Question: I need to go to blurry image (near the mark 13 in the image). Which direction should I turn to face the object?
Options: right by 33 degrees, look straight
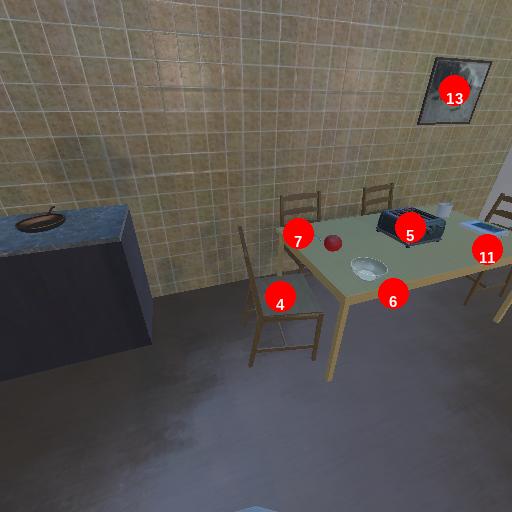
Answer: right by 33 degrees